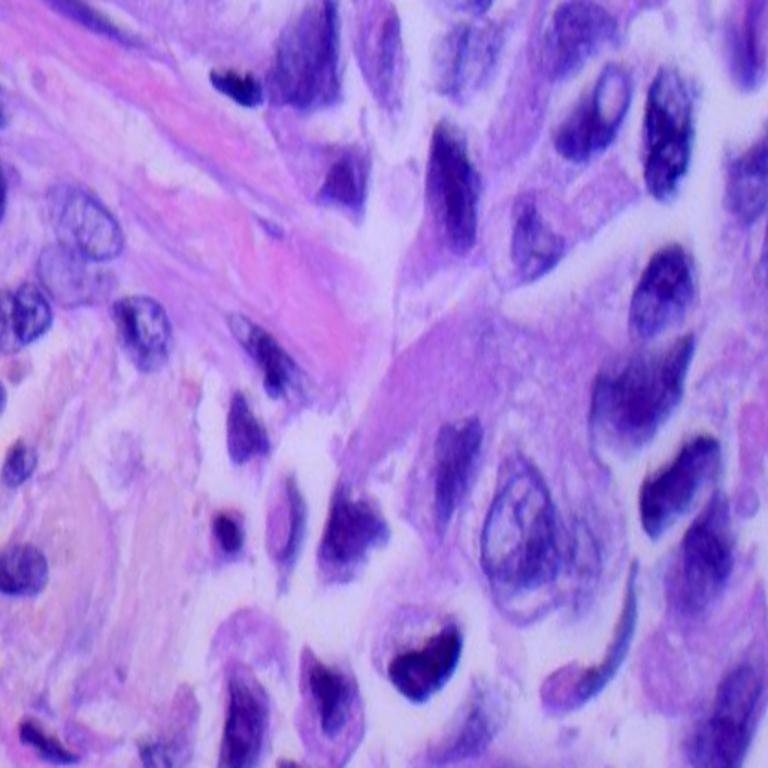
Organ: lung
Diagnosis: adenocarcinomas